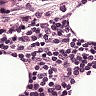
Metastatic tissue present: no